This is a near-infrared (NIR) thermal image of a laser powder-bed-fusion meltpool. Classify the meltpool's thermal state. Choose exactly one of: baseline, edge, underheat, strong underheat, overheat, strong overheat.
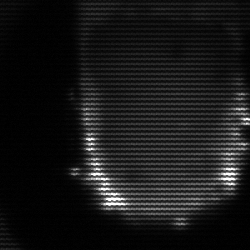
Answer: baseline